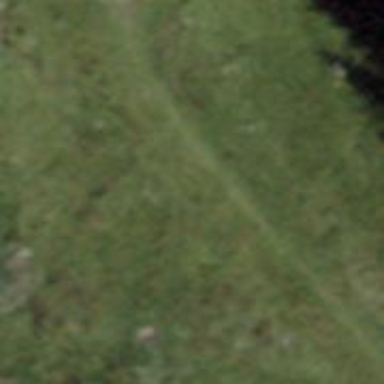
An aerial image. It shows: Grassy path.